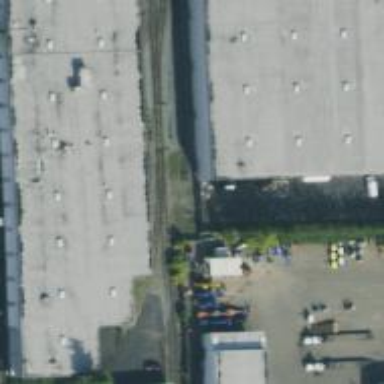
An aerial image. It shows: Rail spur service.